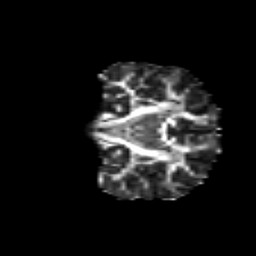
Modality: FA
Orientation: coronal
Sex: male
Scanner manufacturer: siemens
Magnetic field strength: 3 T
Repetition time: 5 s
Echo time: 0.071 s